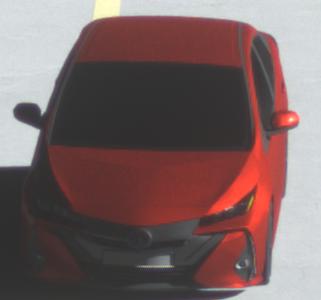
Make: Toyota
Model: Prius 1.8 Plug-In Hybrid
Detailed model: Prius (XW5) Plug-In
Model produced from: 2019/07
Model produced until: 2020/07
Doors: 5
Color: red
Road condition: dry road
Daytime: midday
Contrast: high contrast